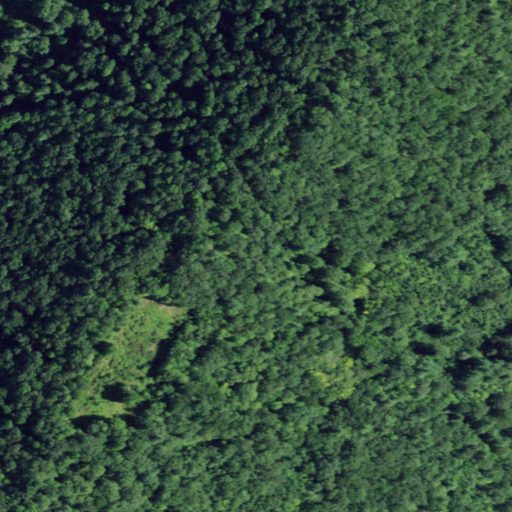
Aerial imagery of ridge(s) in New York named Camden Ridge containing deciduous forest, evergreen forest, pasture, and grassland